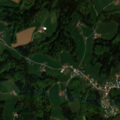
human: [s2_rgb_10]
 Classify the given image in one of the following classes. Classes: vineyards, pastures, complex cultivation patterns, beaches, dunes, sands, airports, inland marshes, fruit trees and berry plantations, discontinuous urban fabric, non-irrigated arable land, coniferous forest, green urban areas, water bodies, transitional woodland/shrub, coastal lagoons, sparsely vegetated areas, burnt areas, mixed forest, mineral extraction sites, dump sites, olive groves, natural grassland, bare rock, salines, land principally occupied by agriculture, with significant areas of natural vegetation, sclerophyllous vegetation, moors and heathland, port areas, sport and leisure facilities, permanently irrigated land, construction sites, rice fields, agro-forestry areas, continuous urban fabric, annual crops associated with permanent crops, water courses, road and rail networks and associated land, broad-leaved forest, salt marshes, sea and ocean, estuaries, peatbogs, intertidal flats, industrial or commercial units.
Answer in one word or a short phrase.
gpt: pastures, complex cultivation patterns, mixed forest